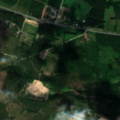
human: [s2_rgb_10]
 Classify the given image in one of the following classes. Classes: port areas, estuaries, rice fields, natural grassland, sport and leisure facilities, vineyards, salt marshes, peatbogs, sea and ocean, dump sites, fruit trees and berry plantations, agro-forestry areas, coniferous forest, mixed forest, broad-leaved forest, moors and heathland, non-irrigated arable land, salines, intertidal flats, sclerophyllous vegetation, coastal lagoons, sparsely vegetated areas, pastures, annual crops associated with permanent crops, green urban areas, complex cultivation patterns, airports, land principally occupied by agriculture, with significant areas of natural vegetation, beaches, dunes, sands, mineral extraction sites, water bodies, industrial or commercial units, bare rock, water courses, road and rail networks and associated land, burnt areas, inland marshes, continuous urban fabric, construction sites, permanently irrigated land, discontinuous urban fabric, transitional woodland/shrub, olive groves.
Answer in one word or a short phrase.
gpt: mineral extraction sites, non-irrigated arable land, coniferous forest, mixed forest, transitional woodland/shrub